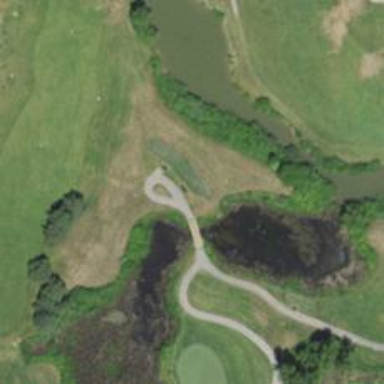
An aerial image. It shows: Pathway for golfing.